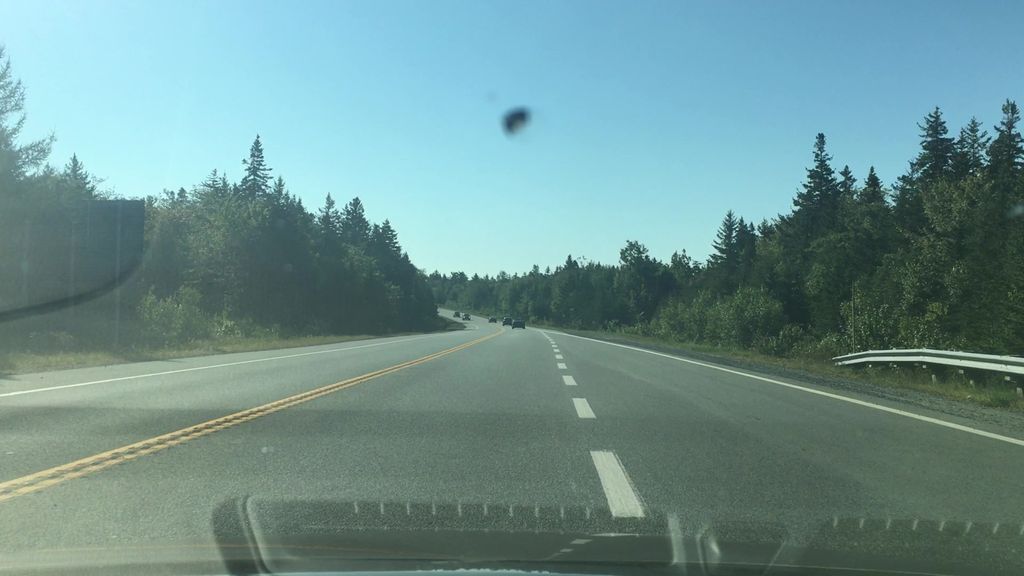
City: halifax